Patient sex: M
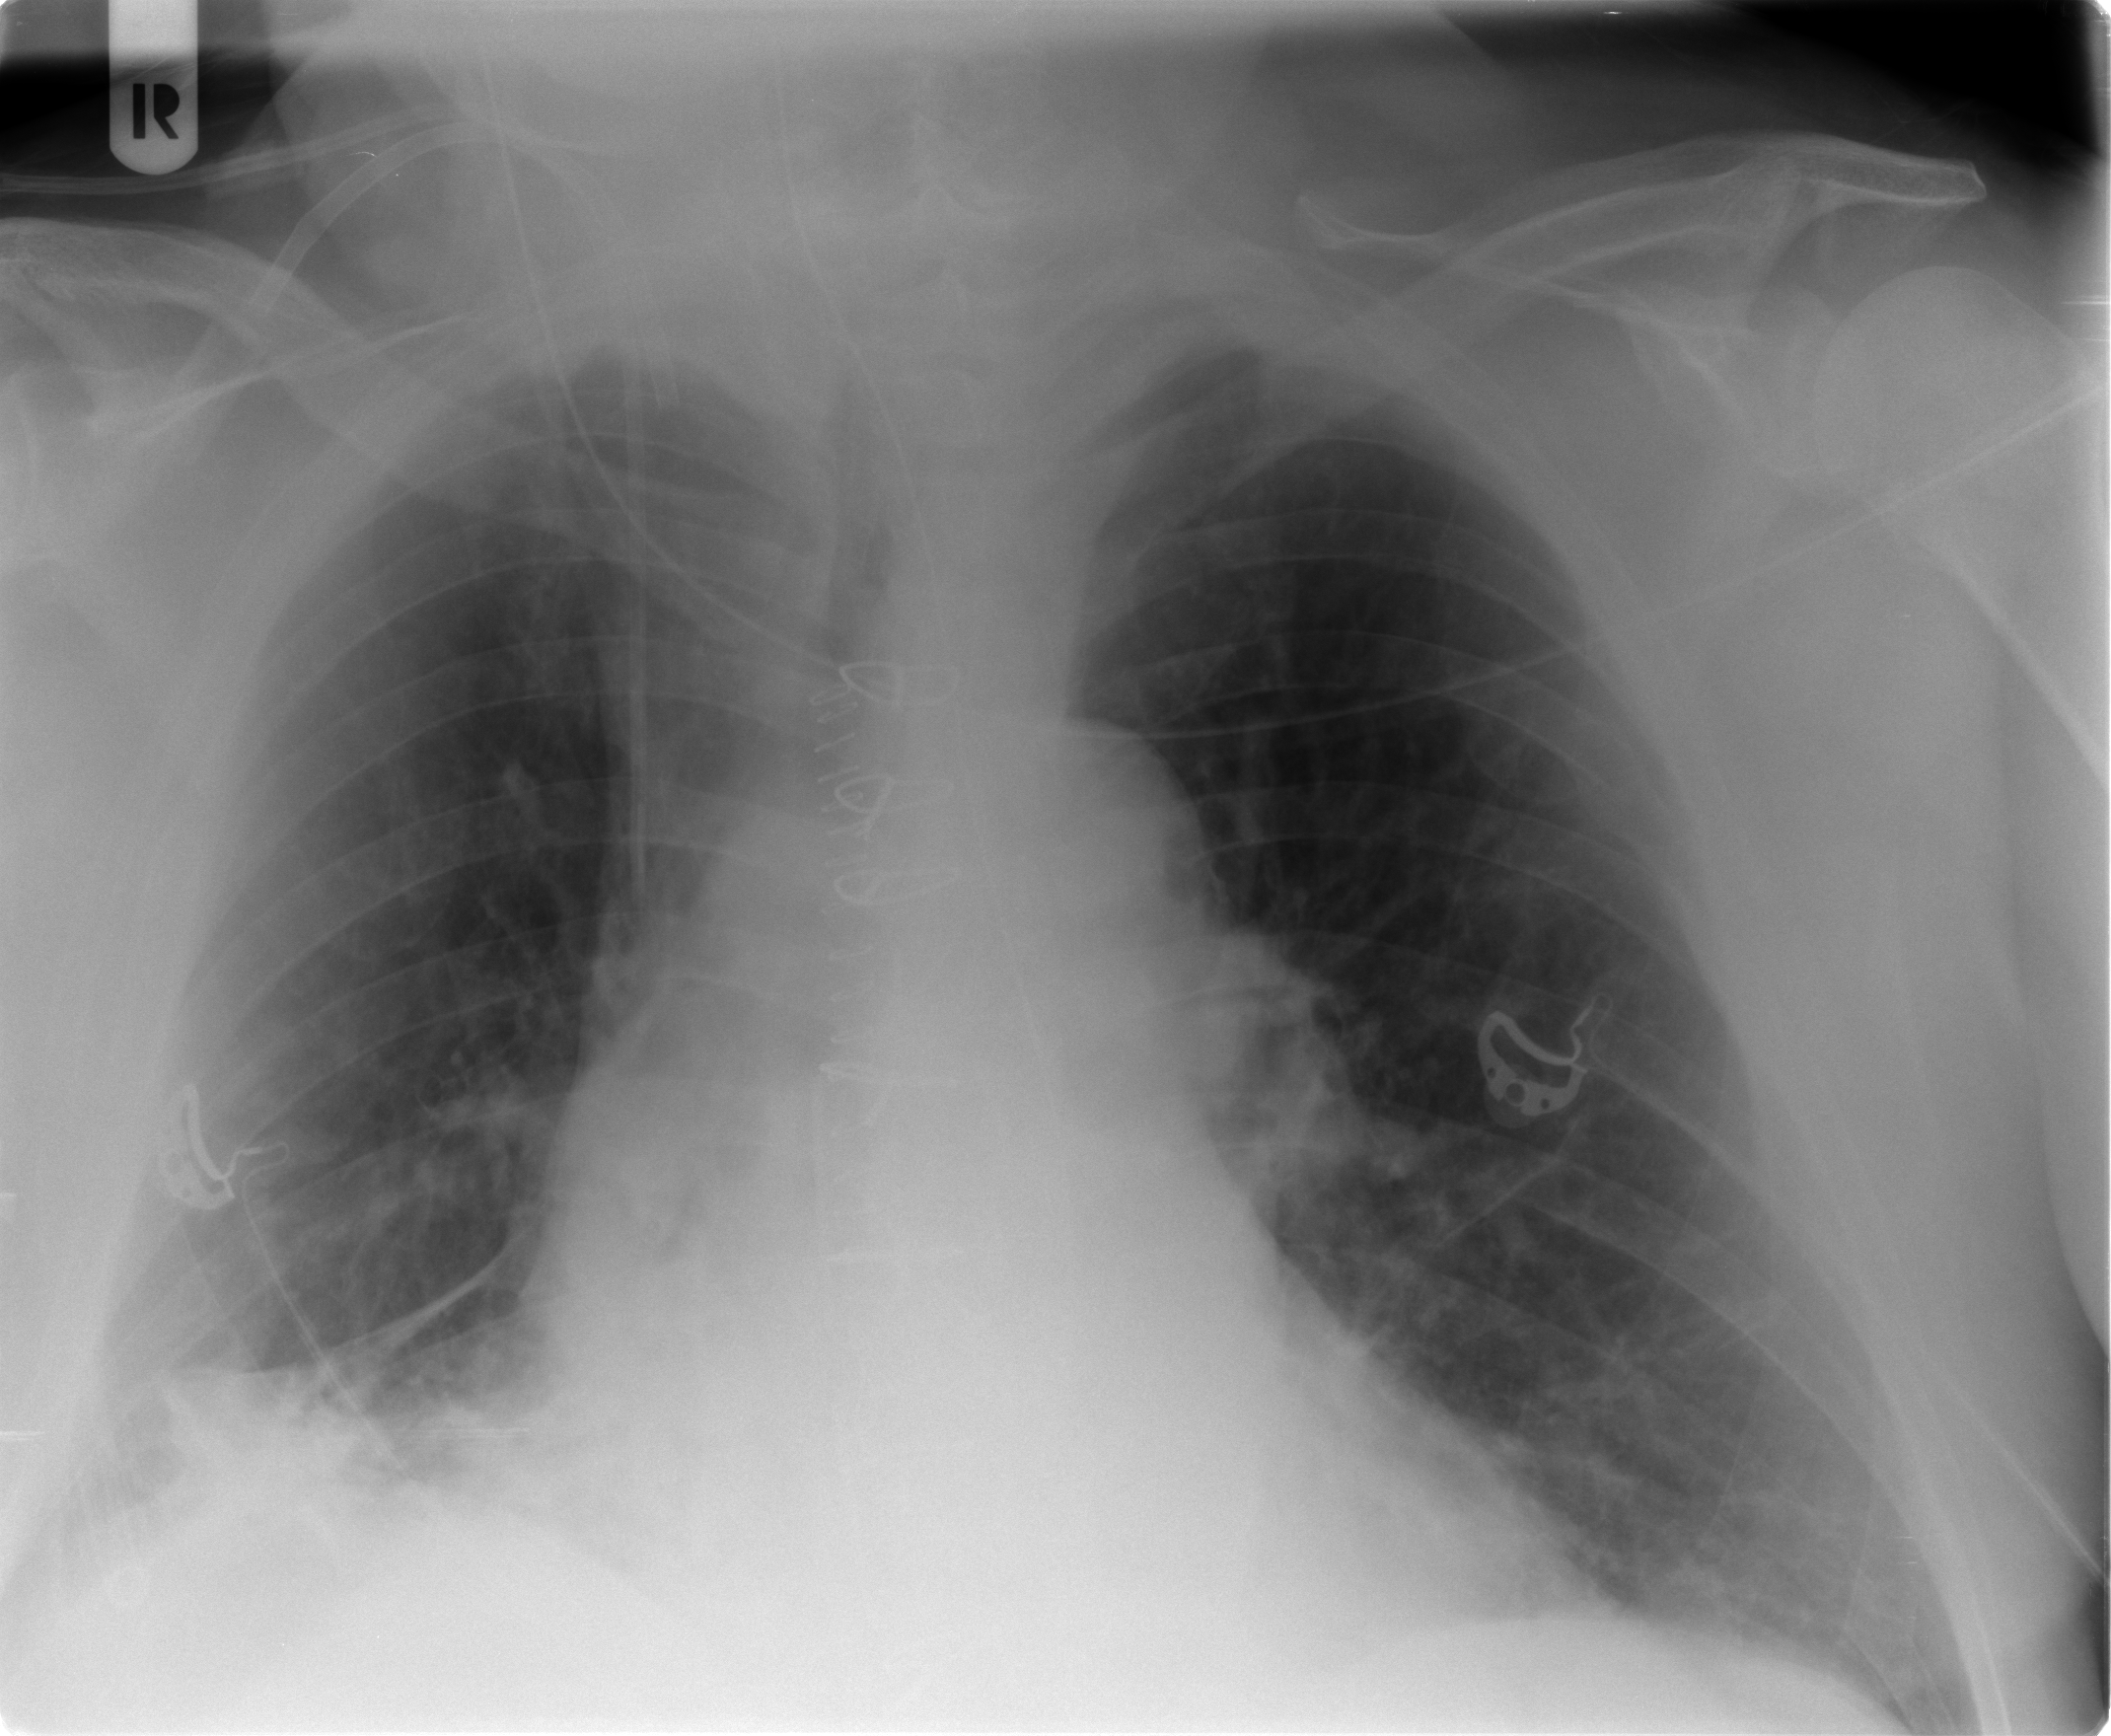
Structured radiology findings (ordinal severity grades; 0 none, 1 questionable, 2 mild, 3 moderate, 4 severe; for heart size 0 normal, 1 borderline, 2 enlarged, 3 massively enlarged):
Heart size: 2
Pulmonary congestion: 2
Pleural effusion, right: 2
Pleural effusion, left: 0
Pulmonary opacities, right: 2
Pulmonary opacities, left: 0
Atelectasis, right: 2
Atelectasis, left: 2